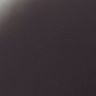
Metastatic tissue present: no